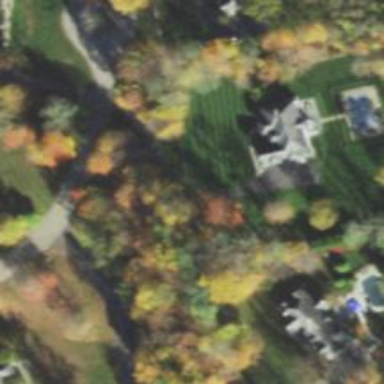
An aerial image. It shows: Driveway.